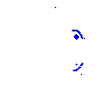
Particle: electron